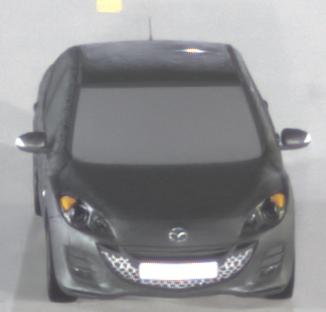
Make: Mazda
Model: 3 1.6
Detailed model: 3 (BL)
Model produced from: 2009/05
Model produced until: 2010/12
Doors: 5
Color: gray
Road condition: dry road
Daytime: night
Contrast: high contrast